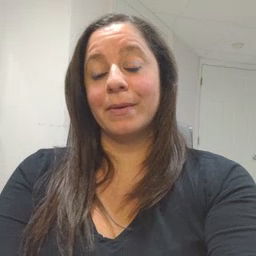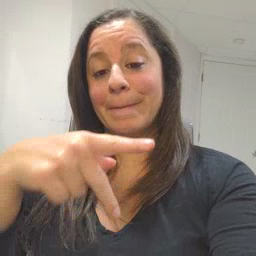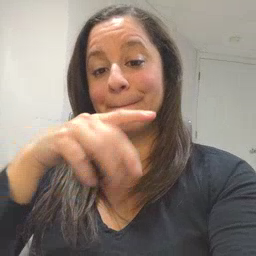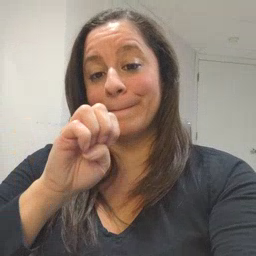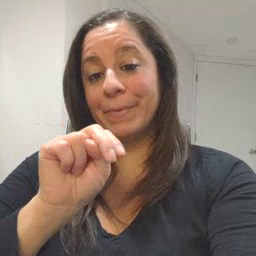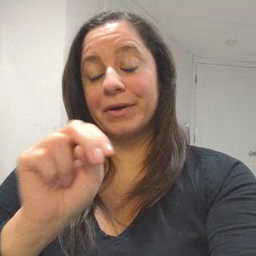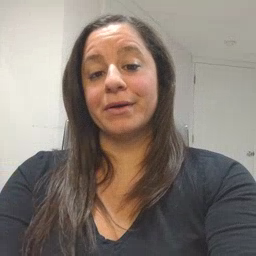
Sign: pen